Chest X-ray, PA view. Patient: 52 years old, sex F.
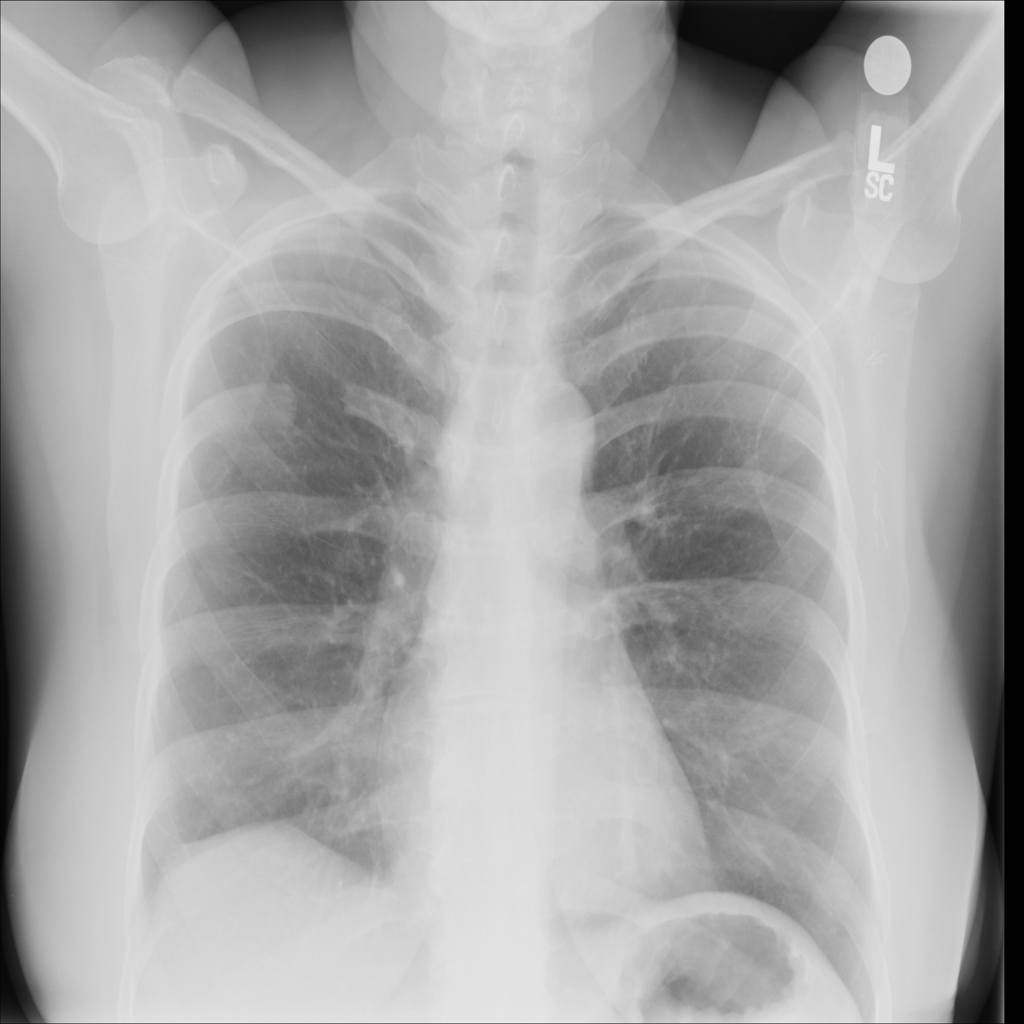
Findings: No Finding